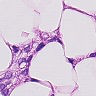
Metastatic tissue present: yes